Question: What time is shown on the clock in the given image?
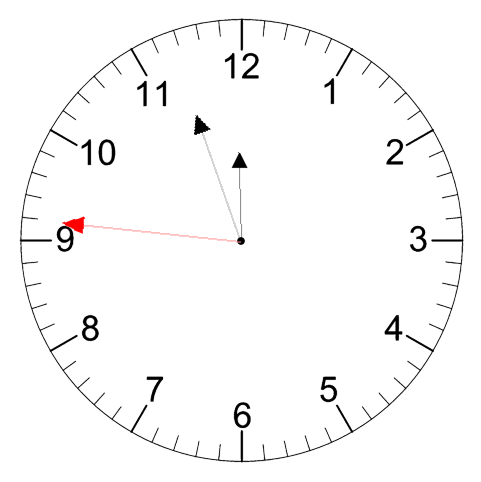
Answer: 11:56:46